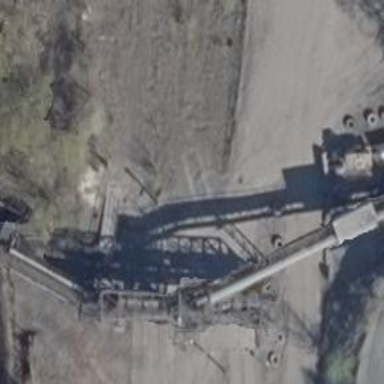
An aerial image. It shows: Abandoned railway.